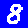
Digit: 8